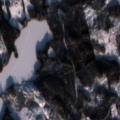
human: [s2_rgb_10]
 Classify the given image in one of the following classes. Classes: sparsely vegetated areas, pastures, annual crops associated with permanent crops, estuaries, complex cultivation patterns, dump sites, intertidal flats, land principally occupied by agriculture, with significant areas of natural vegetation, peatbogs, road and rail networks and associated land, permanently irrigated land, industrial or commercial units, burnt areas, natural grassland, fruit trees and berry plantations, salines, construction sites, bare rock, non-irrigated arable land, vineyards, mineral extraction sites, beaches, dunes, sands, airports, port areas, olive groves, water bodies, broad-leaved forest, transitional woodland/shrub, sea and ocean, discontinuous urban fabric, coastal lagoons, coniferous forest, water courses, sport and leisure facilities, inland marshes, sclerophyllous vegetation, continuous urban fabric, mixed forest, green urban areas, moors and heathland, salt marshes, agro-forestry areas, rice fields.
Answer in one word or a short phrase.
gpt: coniferous forest, mixed forest, transitional woodland/shrub, water bodies